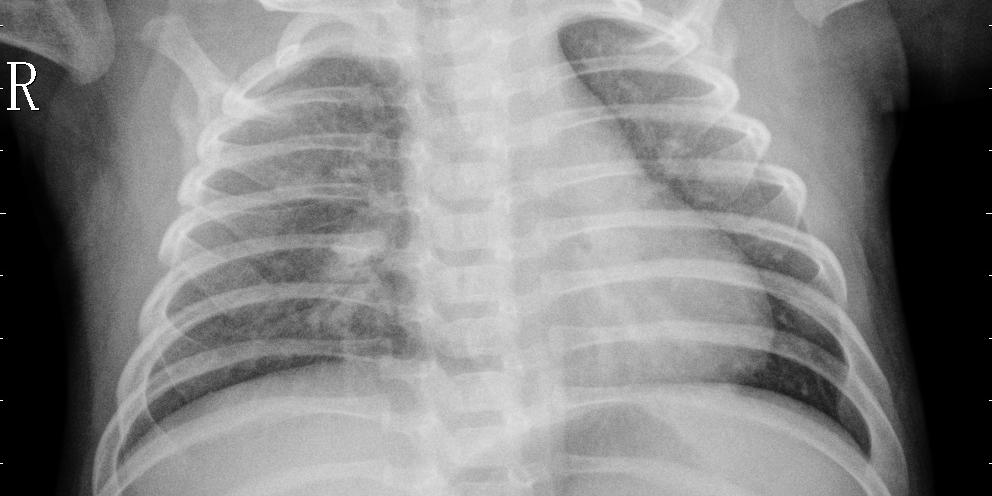
Diagnosis: PNEUMONIA